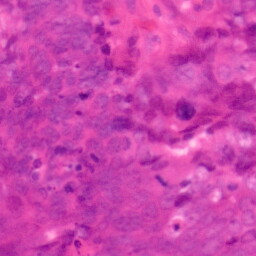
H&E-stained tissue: Colon